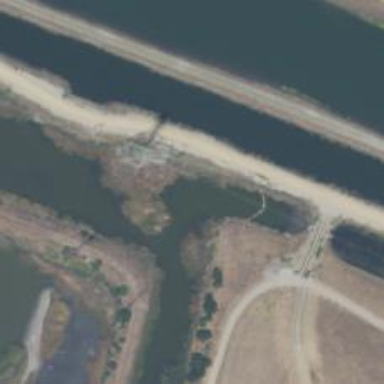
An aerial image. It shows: Canal.